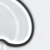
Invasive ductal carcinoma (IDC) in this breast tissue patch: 0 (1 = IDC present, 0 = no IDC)